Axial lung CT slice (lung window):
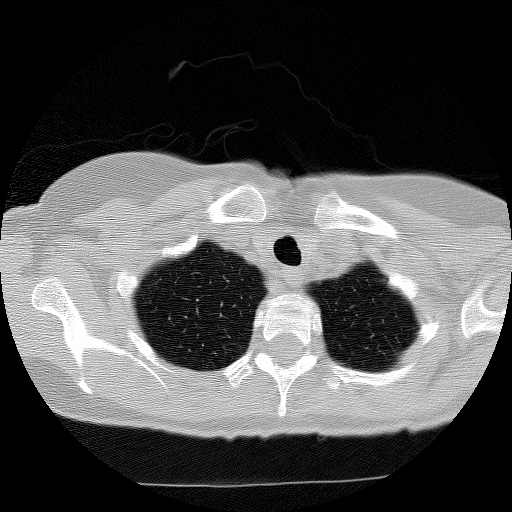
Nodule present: no